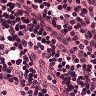
Metastatic tissue present: no